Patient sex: F
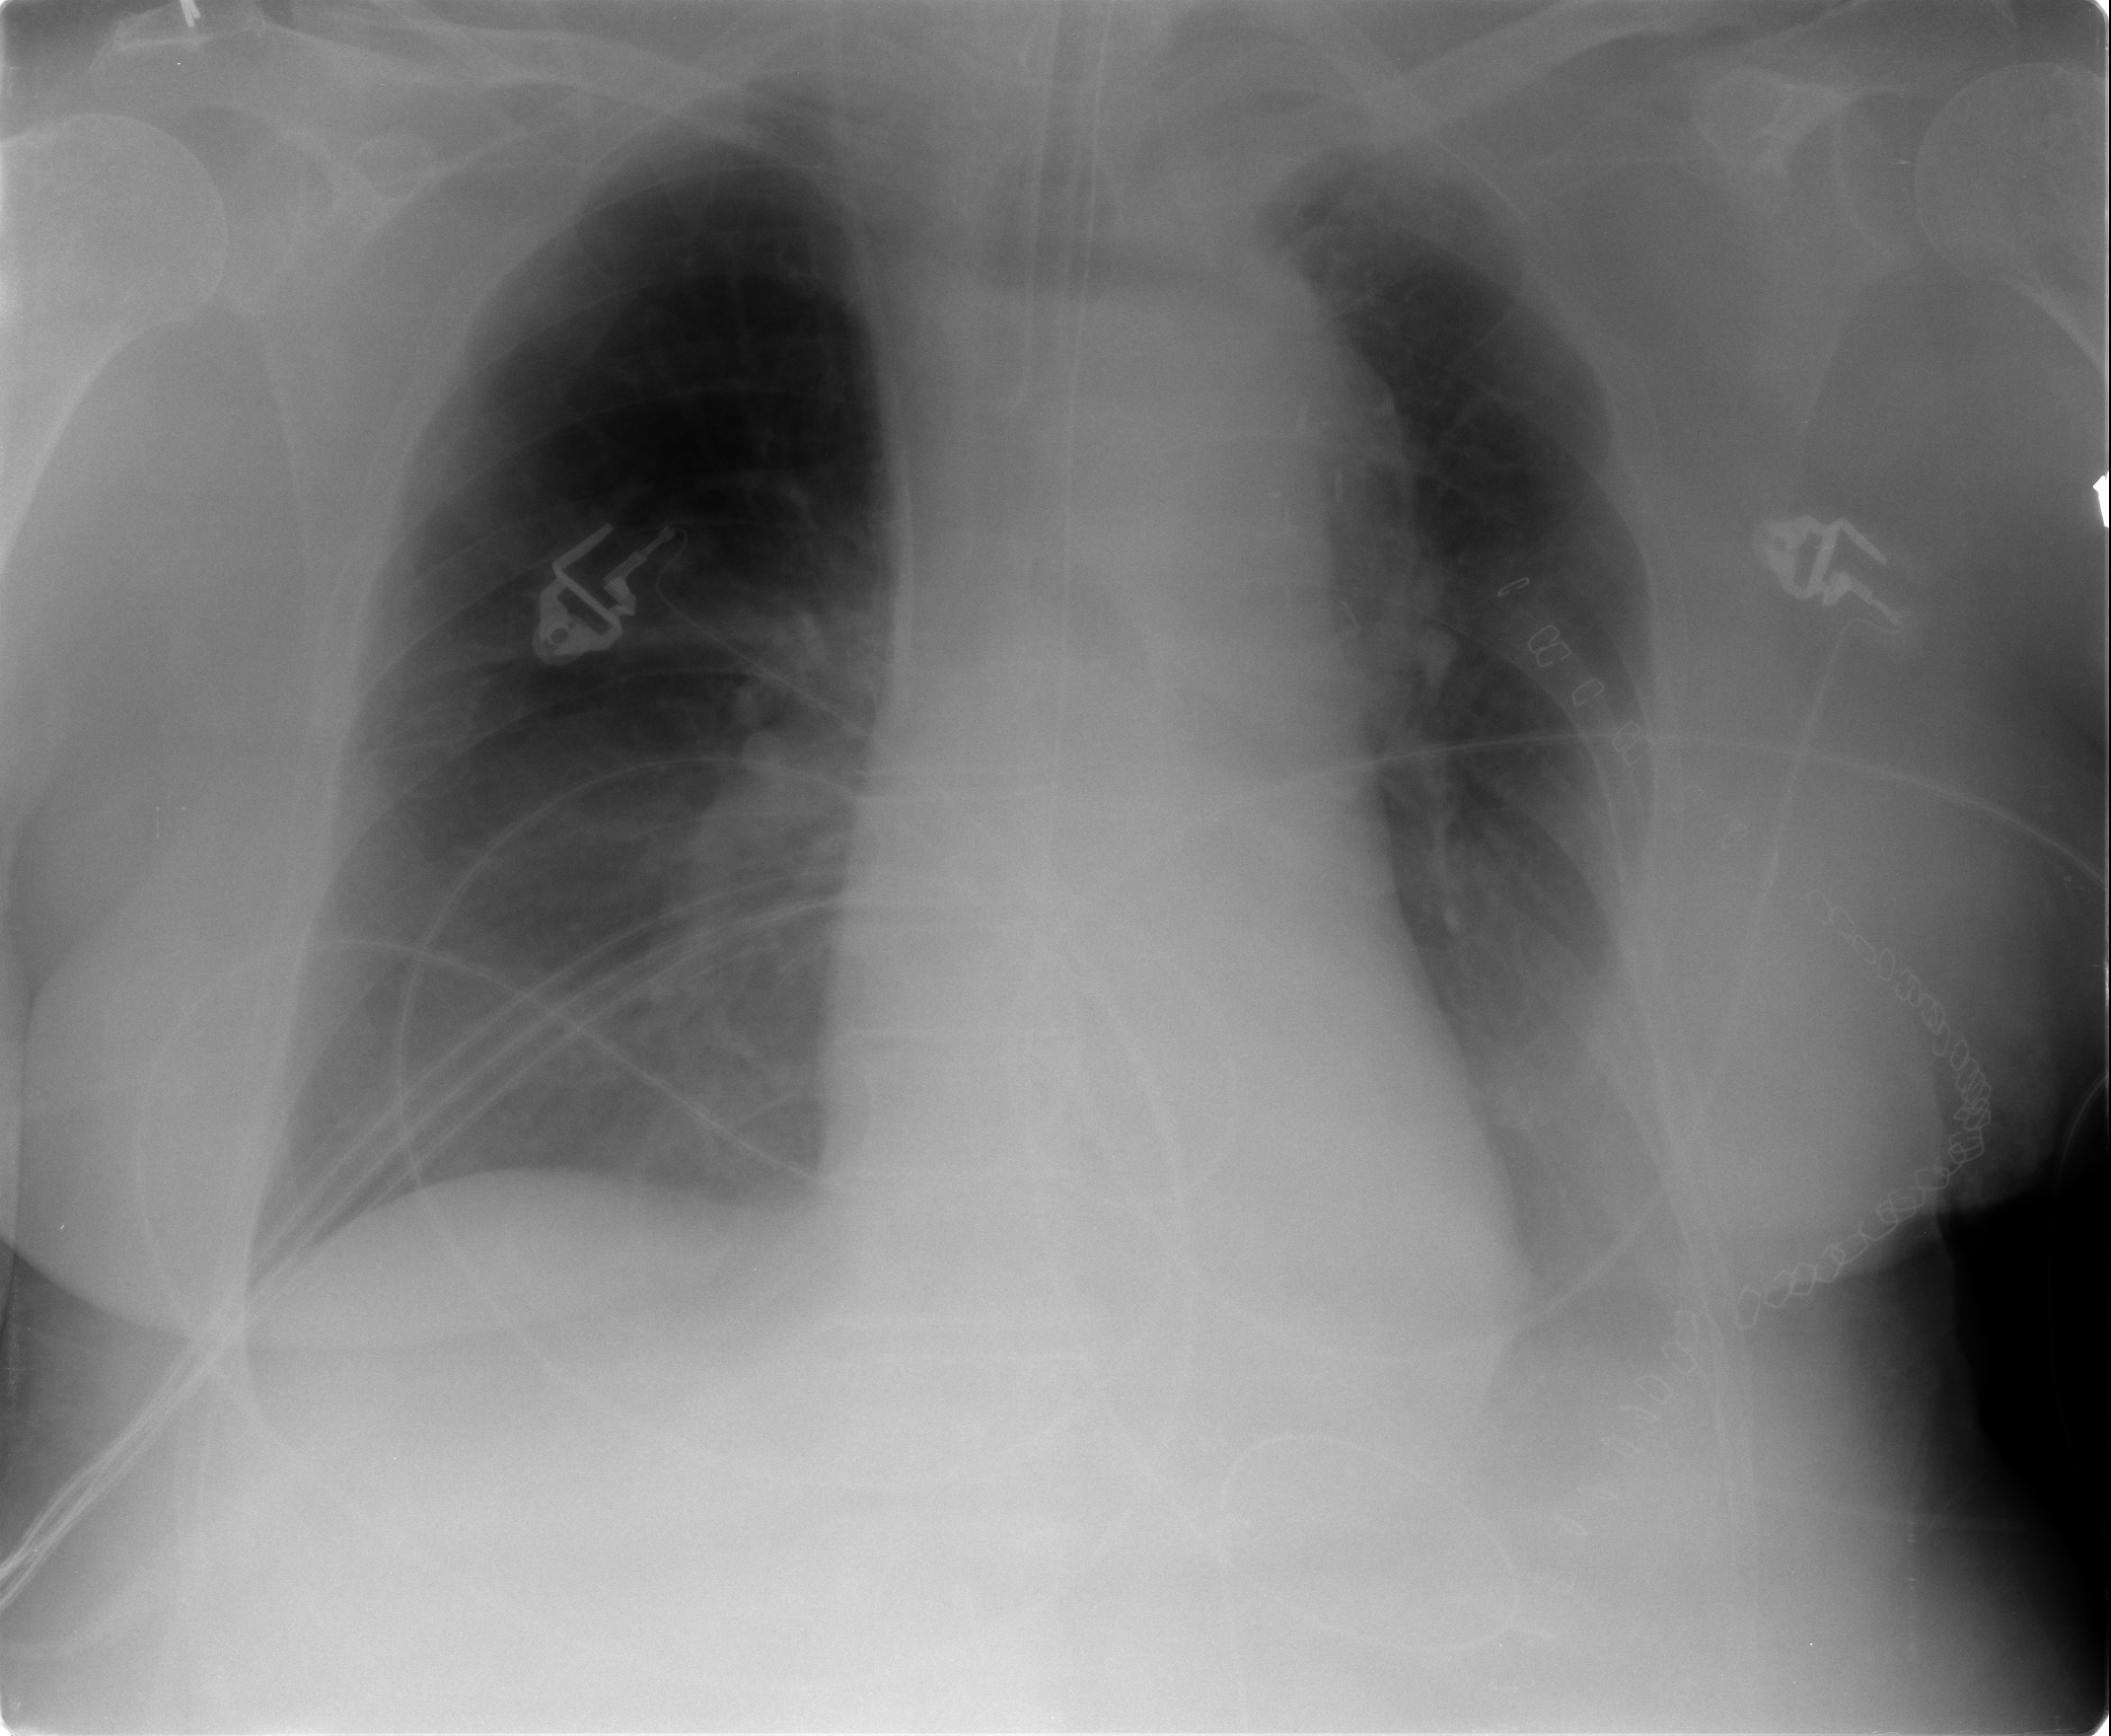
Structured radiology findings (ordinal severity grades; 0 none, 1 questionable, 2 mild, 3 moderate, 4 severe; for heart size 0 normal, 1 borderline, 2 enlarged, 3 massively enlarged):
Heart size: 0
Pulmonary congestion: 2
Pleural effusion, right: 2
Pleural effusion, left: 2
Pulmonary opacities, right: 0
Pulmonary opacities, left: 0
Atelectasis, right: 2
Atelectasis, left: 2